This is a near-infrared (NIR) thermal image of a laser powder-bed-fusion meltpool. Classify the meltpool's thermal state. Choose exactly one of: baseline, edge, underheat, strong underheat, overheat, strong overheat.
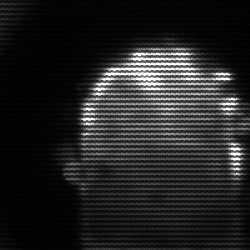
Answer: baseline